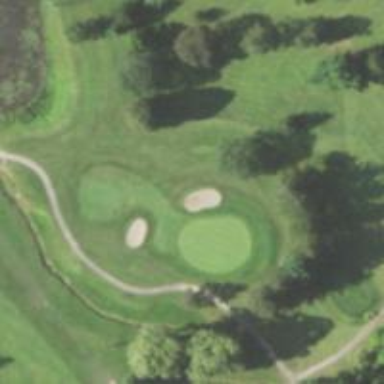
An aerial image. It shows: View of golf hole.